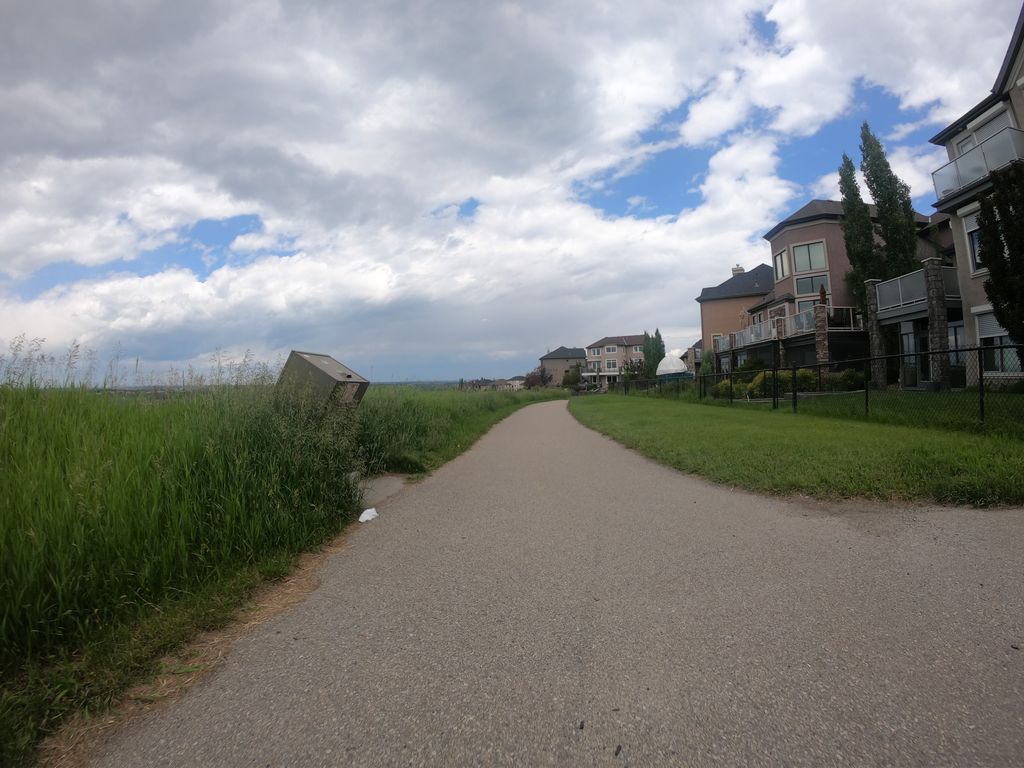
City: calgary